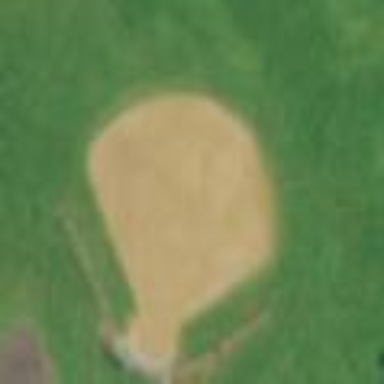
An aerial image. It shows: Grass pitch used for baseball.